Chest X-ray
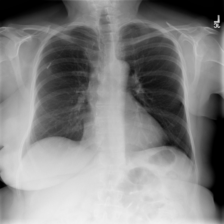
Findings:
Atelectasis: negative
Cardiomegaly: negative
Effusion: negative
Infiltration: negative
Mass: negative
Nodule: negative
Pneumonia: negative
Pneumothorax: negative
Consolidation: negative
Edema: negative
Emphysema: negative
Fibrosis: negative
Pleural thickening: negative
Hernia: negative